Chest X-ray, PA view. Patient: 41 years old, sex F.
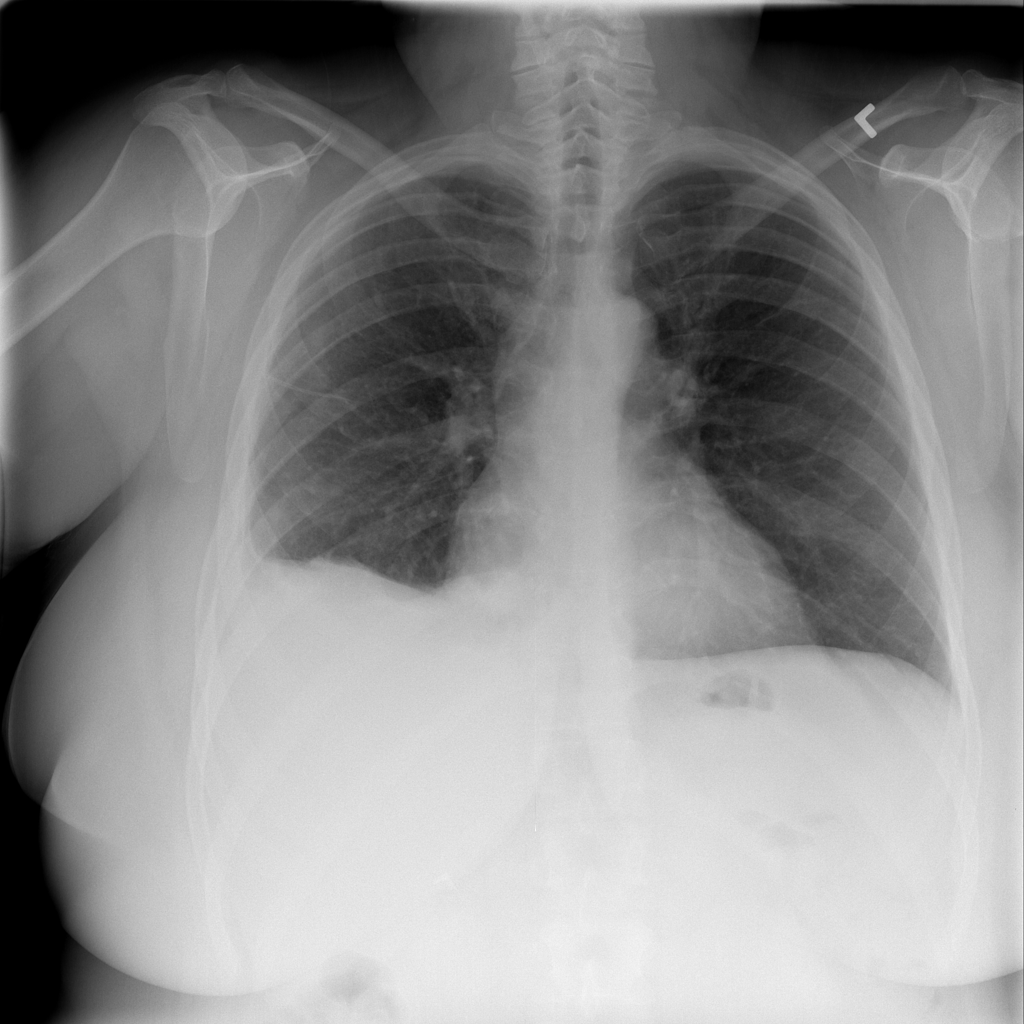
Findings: Pneumothorax